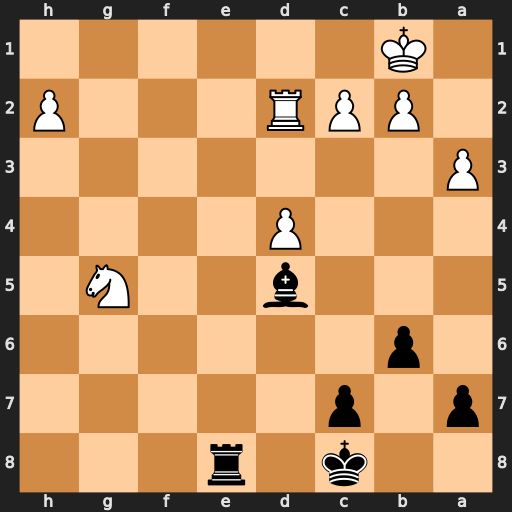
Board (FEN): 2k1r3/p1p5/1p6/3b2N1/3P4/P7/1PPR3P/1K6
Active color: b
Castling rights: -
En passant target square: -
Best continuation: Re1+ Rd1 Rxd1#